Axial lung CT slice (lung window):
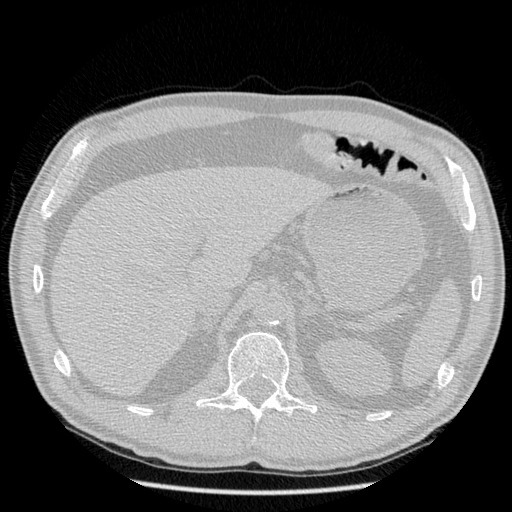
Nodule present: no